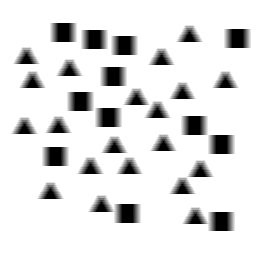
Squares: 12
Triangles: 20
Stars: 0
Total shapes: 32